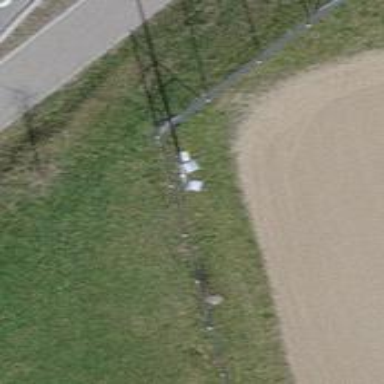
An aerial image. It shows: Mast structure.